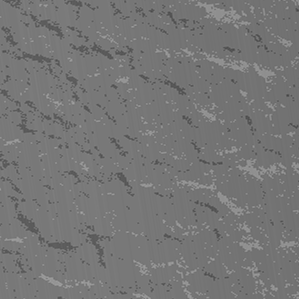
Label: frost